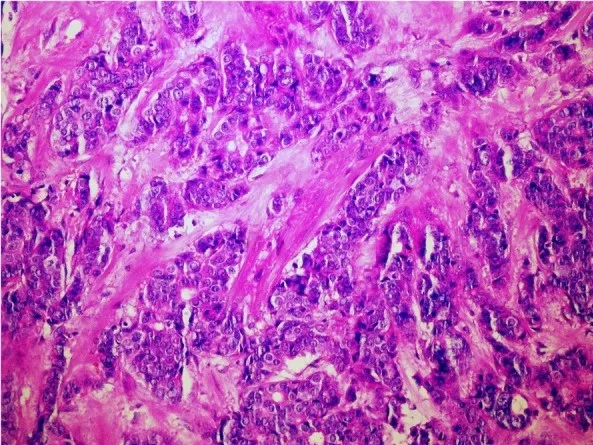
Poorly differentiated invasive duct carcinoma of the left breast; H&E, 20x.
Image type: pathology (h&e)